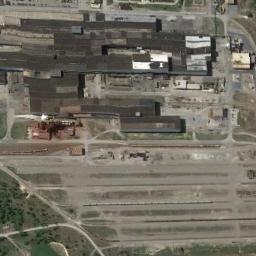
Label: industrial_area